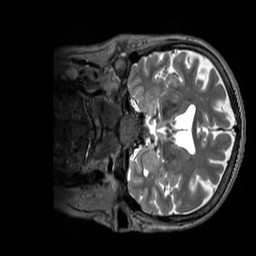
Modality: T2w
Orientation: coronal
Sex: female
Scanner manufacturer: siemens
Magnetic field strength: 3 T
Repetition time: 3.2 s
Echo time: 0.409 s